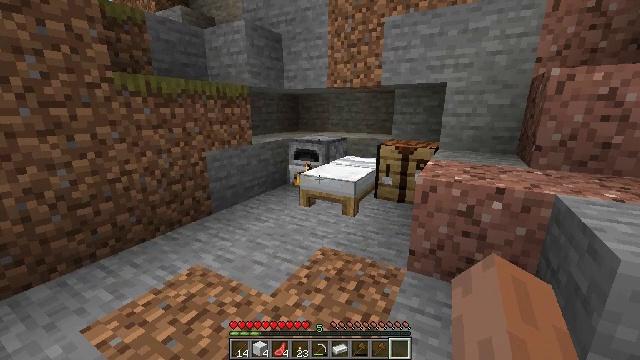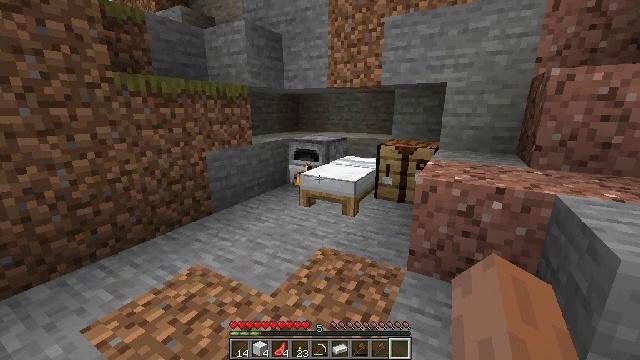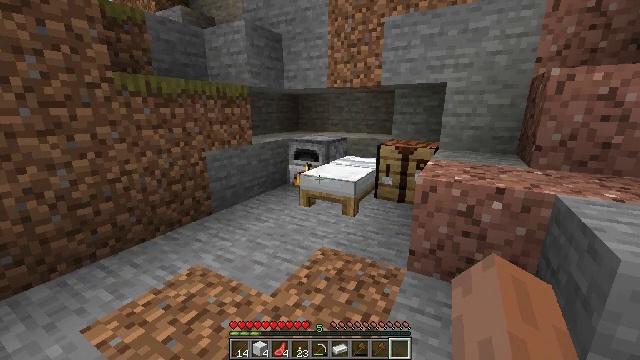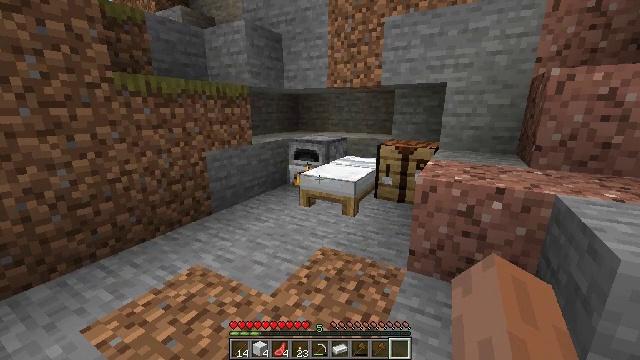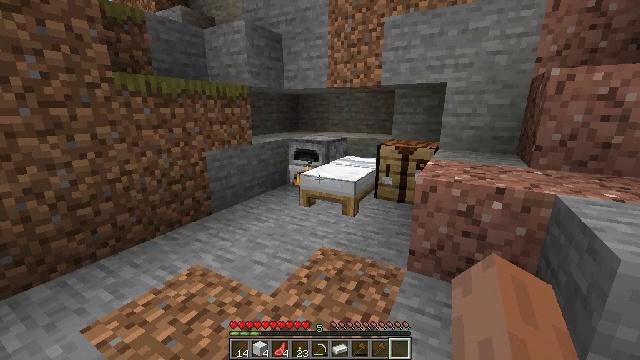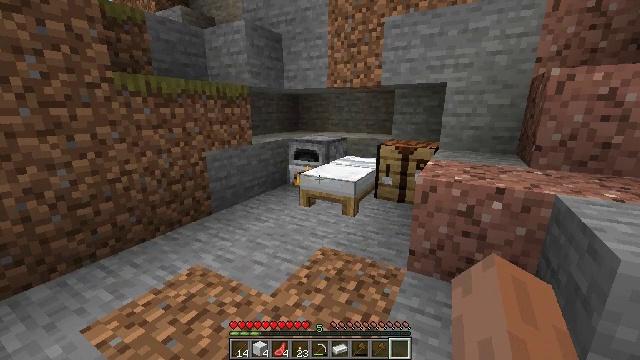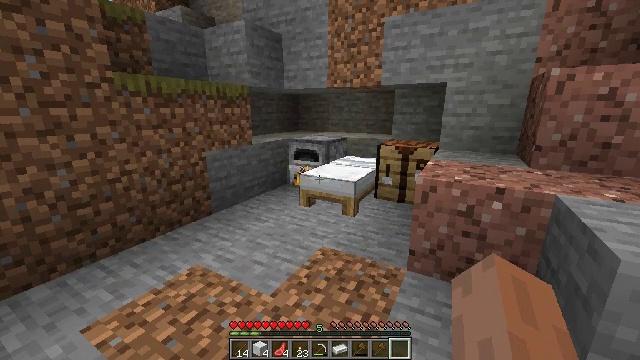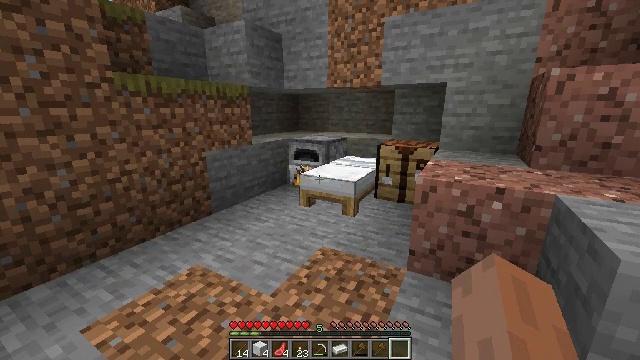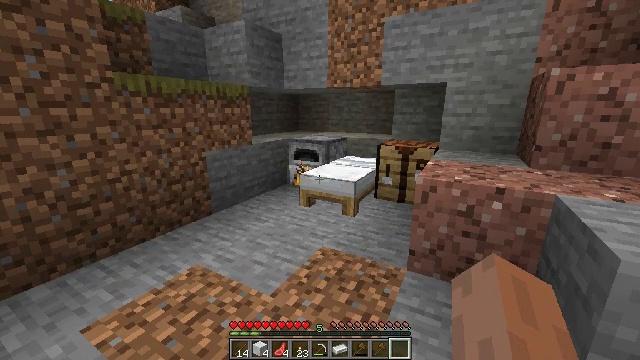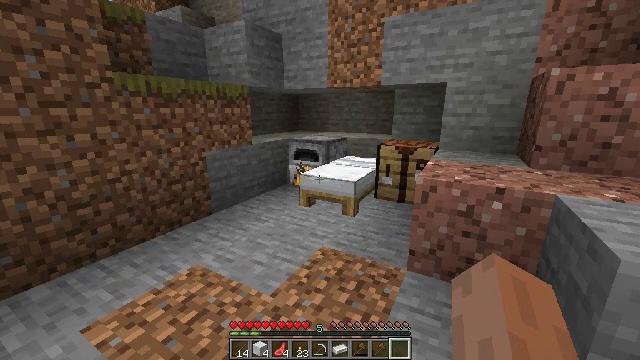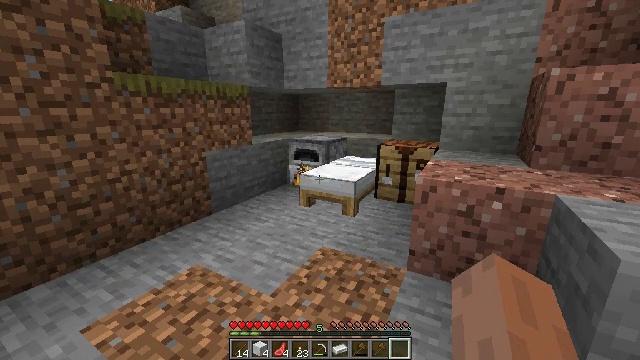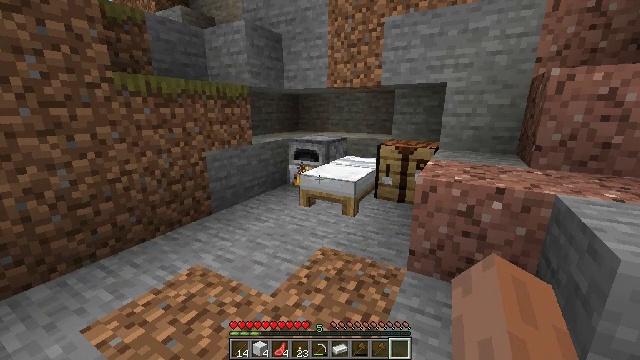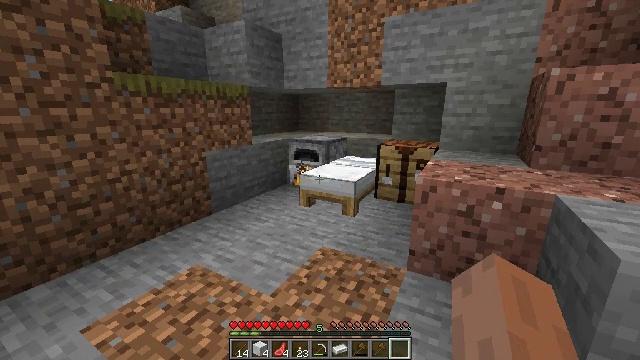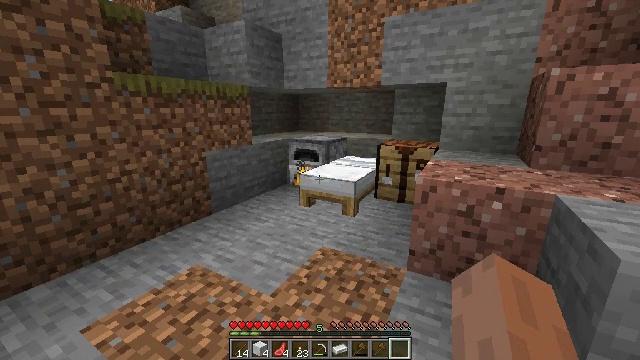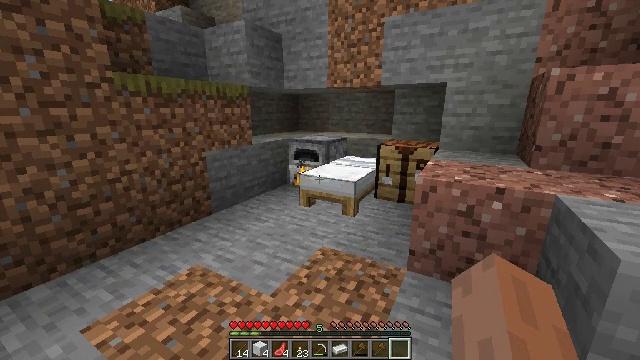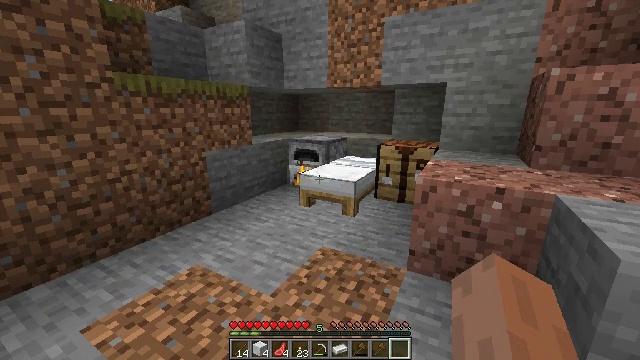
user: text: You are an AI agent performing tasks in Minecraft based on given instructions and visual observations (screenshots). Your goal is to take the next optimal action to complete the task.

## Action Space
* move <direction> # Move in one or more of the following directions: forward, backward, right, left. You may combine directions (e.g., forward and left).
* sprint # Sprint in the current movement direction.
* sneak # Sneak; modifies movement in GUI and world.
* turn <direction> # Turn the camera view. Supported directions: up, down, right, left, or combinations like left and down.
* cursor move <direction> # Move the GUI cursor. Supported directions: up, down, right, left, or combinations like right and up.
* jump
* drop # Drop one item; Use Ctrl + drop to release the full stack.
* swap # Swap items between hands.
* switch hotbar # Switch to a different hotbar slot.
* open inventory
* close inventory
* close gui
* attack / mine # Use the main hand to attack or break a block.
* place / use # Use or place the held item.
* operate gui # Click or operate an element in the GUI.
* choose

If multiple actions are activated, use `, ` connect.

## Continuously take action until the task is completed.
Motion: motion action
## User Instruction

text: Gather cactus by attacking it.
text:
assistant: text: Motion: no_op
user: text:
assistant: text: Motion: no_op
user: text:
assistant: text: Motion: no_op
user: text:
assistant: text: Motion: no_op
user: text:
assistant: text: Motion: no_op
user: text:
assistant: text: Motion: no_op
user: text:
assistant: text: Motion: no_op
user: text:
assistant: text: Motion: no_op
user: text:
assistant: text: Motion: no_op
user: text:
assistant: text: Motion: no_op
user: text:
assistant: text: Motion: no_op
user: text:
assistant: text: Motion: no_op
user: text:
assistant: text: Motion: no_op
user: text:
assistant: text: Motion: no_op
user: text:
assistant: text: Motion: no_op
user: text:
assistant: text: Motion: no_op
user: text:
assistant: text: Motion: no_op
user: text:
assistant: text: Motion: no_op
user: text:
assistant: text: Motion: no_op
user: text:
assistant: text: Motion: no_op
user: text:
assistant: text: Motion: no_op
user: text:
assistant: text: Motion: no_op
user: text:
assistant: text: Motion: no_op
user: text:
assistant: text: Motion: no_op
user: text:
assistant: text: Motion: no_op
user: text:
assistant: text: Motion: no_op
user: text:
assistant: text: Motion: no_op
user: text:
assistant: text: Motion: no_op
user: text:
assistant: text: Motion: no_op
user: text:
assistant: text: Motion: no_op